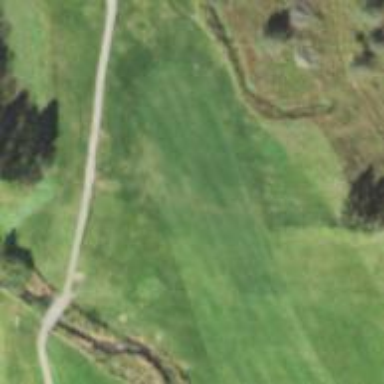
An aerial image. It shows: Pathway for golfing.